【题型】填空题　【知识点】立体几何　【难度】easy
一个底面半径为$4\ \mathrm{cm}$，高为$9\ \mathrm{cm}$的封闭圆柱形容器（容器壁厚度忽略不计）内有两个半径相等的铁球，则铁球半径的最大值为\underline{\quad\quad\quad} $\mathrm{cm}$。
【解答】
\vspace{0.5em}

【答案】$\boldsymbol{\dfrac{5}{2}}$

\vspace{0.5em}

【解析】圆柱的底面半径为$4\ \mathrm{cm}$，设铁球的半径为$r$，且$r < 4$，

由圆柱与球的性质知$AB^2=(2r)^2=(8-2r)^2+(9-2r)^2$，

即$4r^2 - 68r + 145 = (2r - 5)(2r - 29) = 0$，$\because r < 4$，$\therefore r = \dfrac{5}{2}$。

\vspace{1em}

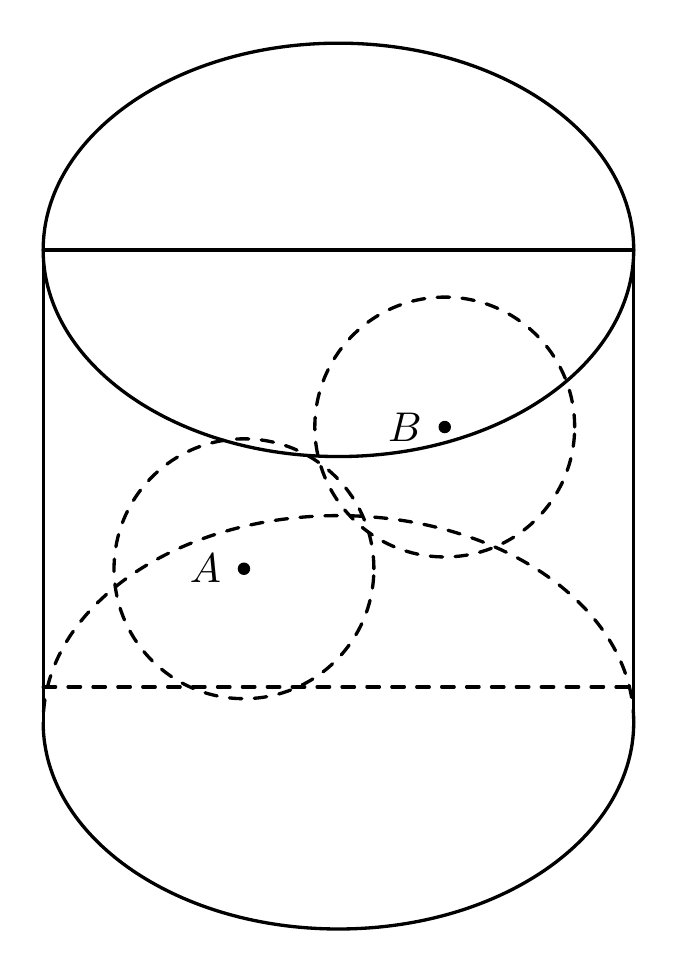